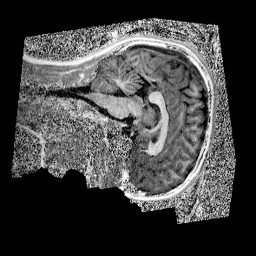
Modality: UNIT1
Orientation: sagittal
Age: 11
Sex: male
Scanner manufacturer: siemens
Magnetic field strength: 3 T
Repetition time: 4 s
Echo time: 0.00299 s